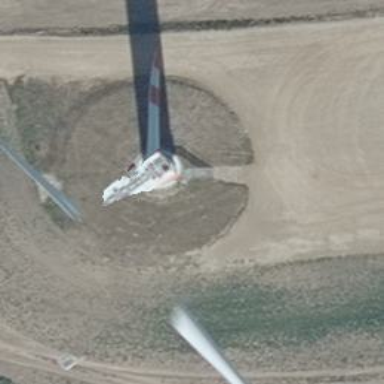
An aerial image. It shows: Wind generator with horizontal axis. The generator is wind turbine.